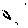
Label: hexagon